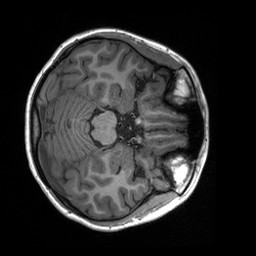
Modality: T1w
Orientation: axial
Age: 23
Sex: female
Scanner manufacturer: siemens
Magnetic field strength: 3 T
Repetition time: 2.3 s
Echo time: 0.00227 s